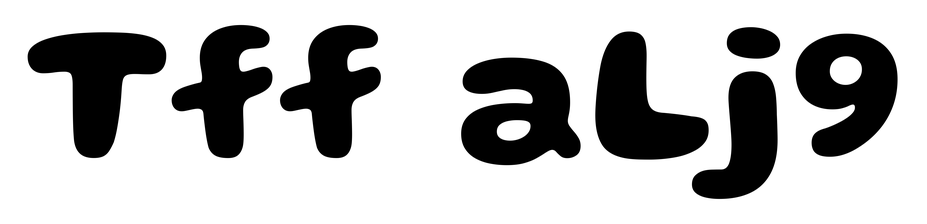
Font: Gluten_Bold